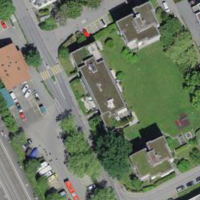
EUNIS habitat code: 54
Species observed at this site:
Geranium sanguineum